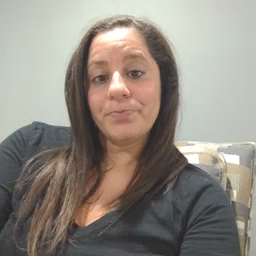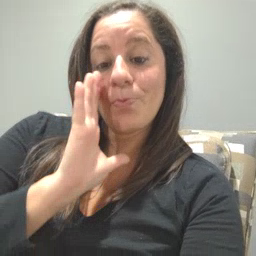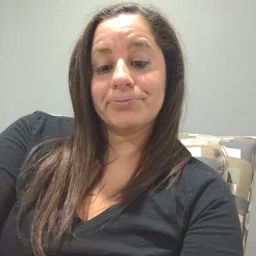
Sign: will